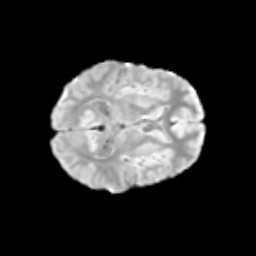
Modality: T2w
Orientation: axial
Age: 9
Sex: male
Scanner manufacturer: siemens
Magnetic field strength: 3 T
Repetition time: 3.8 s
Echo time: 0.07 s